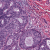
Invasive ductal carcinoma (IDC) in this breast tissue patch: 1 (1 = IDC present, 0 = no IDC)